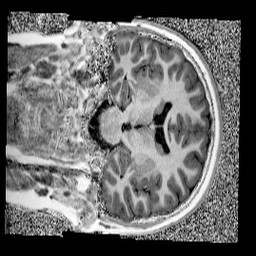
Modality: UNIT1
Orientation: coronal
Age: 10
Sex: male
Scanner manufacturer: siemens
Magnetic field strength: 3 T
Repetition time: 4 s
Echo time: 0.00303 s